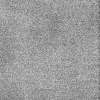
Atmospheric dust classification: dusty